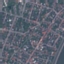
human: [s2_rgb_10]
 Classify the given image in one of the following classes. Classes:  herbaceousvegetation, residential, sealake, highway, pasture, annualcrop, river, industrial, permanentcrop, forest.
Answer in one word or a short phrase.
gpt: Residential